Question: I have the following storyboard setup
I need to jump from the BodyMapViewController to MoleDetailsView controller (as shown in the image) when the user hit the save button
I can use the modal view which is very easy but the issue is that I want the user to be able to go back to the MoleHistory and dermalHistory views from the MoleDetailsView
basically I need to do the following steps:
- -

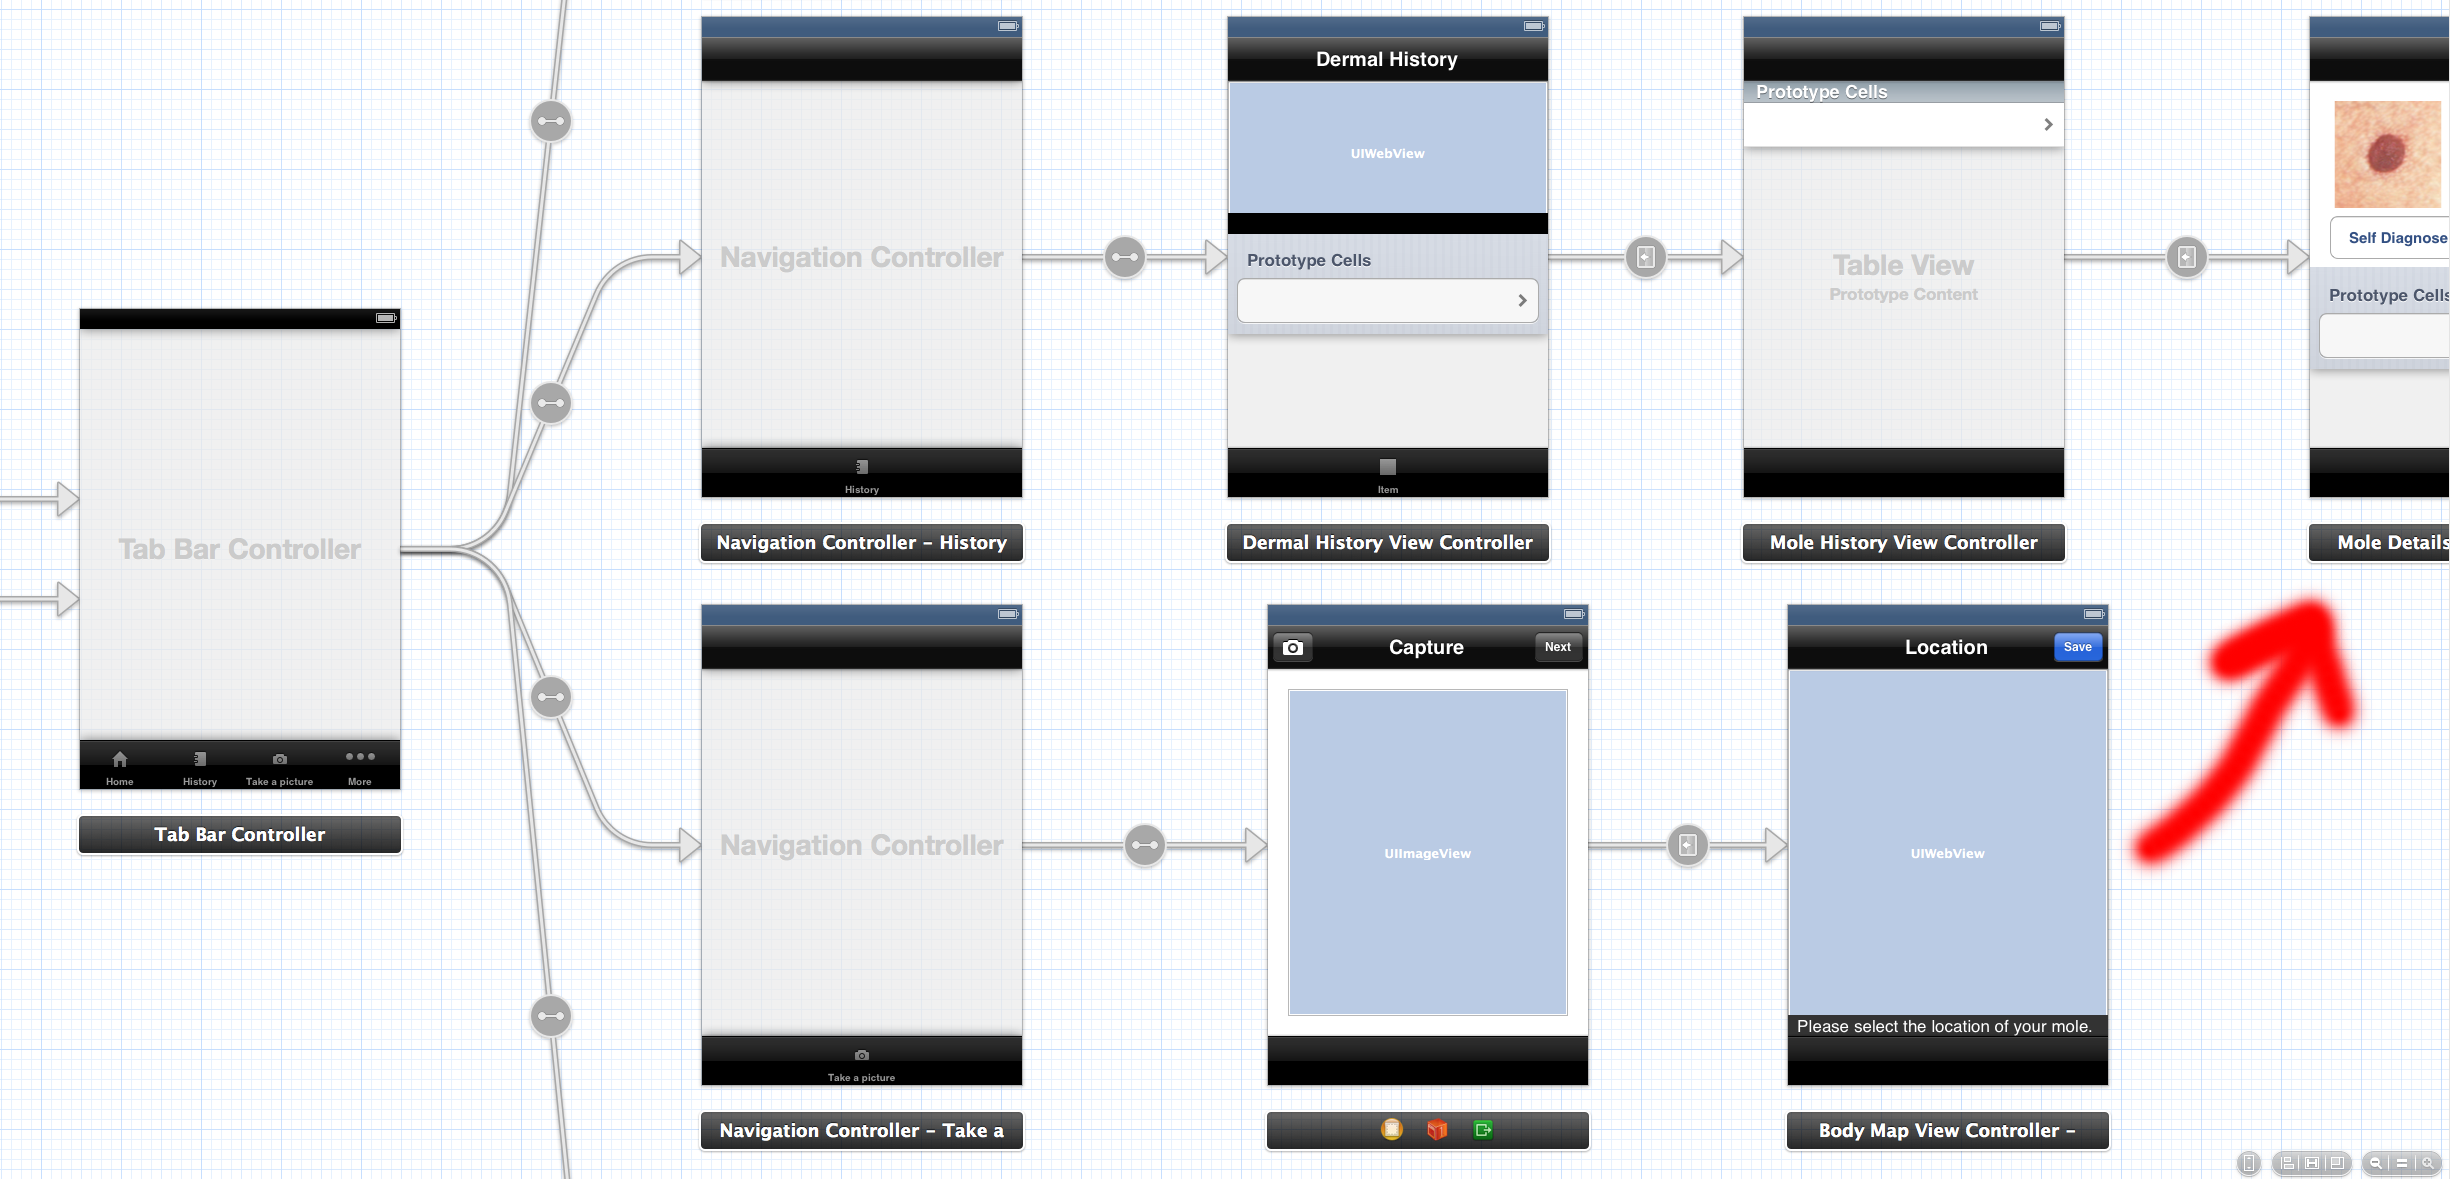
Answer: The idea is that you need to switch tabs and manually modify the view hierarchy so the correct view is showing.
First, grab the navigation controller controlling the other tab. With that, you can then instantiate a view hierarchy with an NSMutableArray like follows:
'''
-(void)pushToMoleDetailViewController:(id)detailItem
{
UINavigationController *navCon = [self.navigationController.tabBarController.viewControllers objectAtIndex: 1];
UIStoryboard *storyboard = self.storyboard;
DermalHistoryViewController *dermalHistory = [storyboard instantiateViewControllerWithIdentifier:@"DermalHistoryViewController"]
//configure dermal history here
NSMutableArray *viewControllers = [[self navigationController].viewControllers mutableCopy];
[viewControllers addObject: dermalHistory];
MoleHistoryViewController *moleHistory = [storyboard instantiateViewControllerWithIdentifier:@"MoleHistoryViewController"]
//configure mole history here
[viewControllers addObject: moleHistory];
MoleDetailsViewController *moleDetails = [storyboard instantiateViewControllerWithIdentifier:@"MoleDetailsViewController"]
//configure mole details here
[viewControllers addObject: moleDetails];
navCon.viewControllers = viewControllers;
self.navigationController.tabBarController.selectedIndex = 1;
}
'''
Take a look at this question:
<URL>